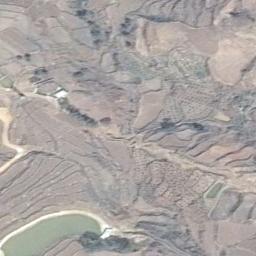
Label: terrace